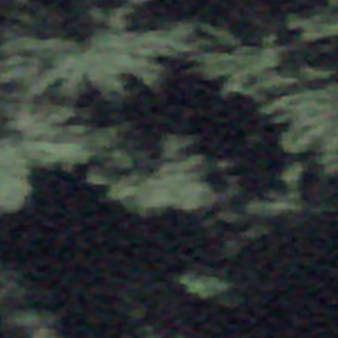
Label: other